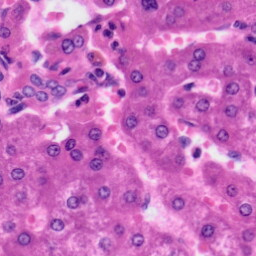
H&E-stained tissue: Liver